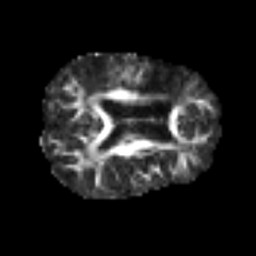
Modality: FA
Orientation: axial
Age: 56
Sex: male
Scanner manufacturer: siemens
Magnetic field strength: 3 T
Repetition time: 6.1 s
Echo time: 0.101 s